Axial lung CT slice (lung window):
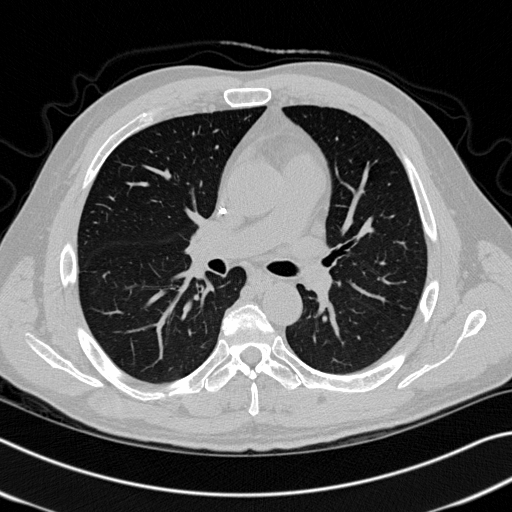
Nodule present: no